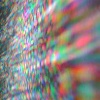
Label: sunburn